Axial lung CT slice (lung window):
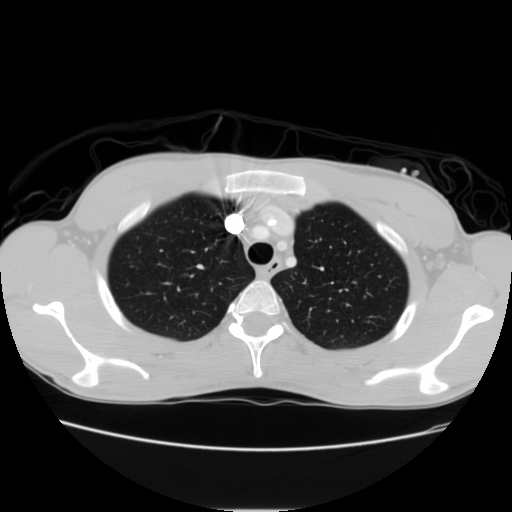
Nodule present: no